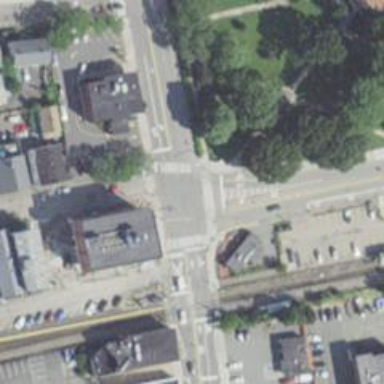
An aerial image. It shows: Asphalt footway with zebra crossing.